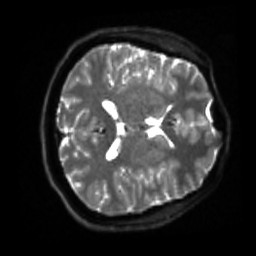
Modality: sbref
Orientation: axial
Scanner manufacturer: siemens
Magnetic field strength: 3 T
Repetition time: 4 s
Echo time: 0.0594 s